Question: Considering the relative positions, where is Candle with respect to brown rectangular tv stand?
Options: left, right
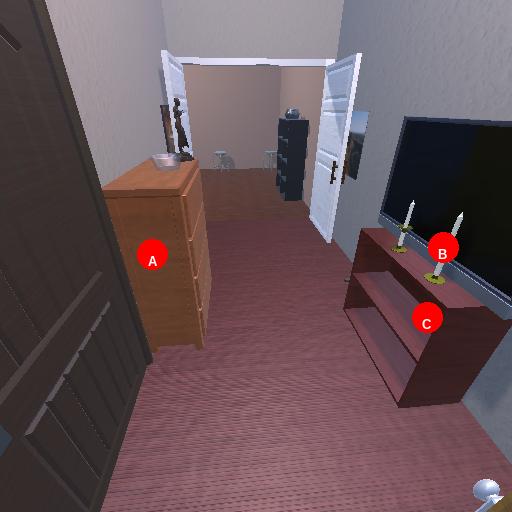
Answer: left